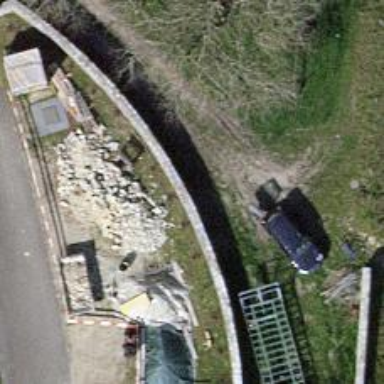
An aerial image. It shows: Wall barrier.